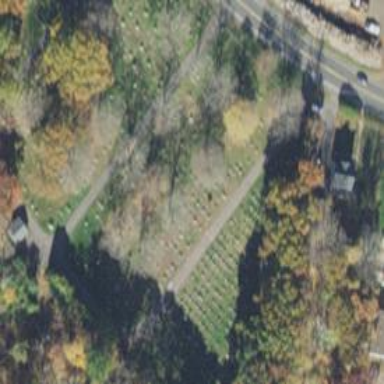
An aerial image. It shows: Cemetery area categorized as "Cemetery".